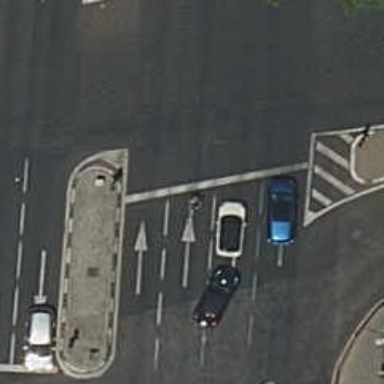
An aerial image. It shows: Road with traffic signals.